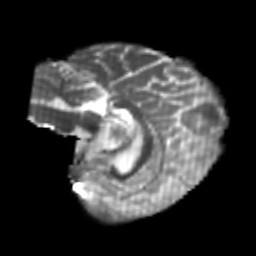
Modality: T2w
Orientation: sagittal
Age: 24
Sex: female
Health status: healthy
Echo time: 0.074 s